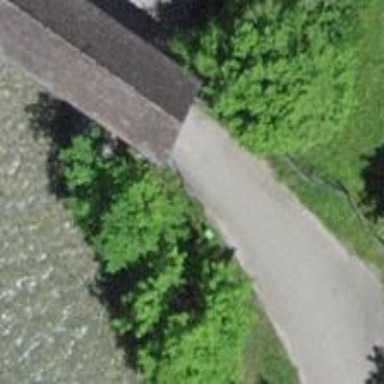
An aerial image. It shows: Service road that crosses over bridge.